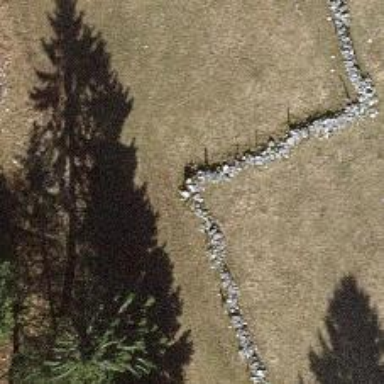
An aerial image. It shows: Wall barrier.